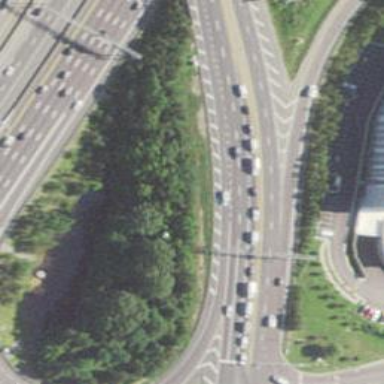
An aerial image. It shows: Motorway.